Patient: sex M, age 43
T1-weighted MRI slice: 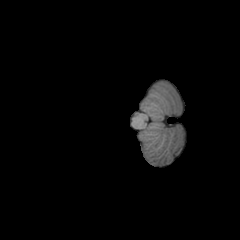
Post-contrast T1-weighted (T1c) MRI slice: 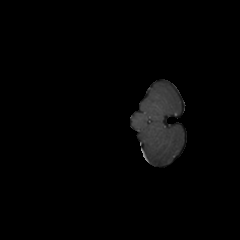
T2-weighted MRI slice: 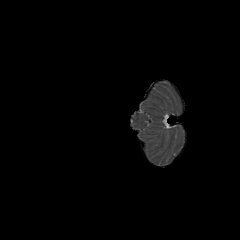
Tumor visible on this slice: no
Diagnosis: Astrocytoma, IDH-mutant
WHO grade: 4